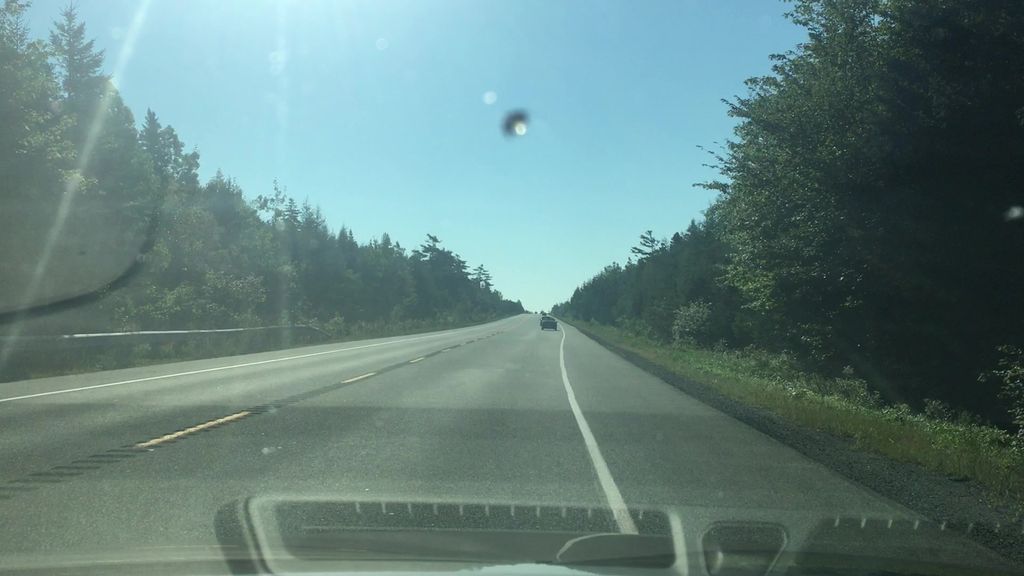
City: halifax